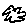
Label: star